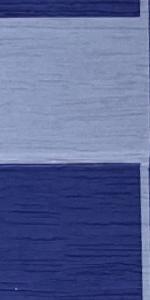
Label: Empty